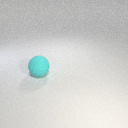
large cyan rubber sphere